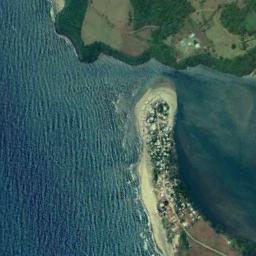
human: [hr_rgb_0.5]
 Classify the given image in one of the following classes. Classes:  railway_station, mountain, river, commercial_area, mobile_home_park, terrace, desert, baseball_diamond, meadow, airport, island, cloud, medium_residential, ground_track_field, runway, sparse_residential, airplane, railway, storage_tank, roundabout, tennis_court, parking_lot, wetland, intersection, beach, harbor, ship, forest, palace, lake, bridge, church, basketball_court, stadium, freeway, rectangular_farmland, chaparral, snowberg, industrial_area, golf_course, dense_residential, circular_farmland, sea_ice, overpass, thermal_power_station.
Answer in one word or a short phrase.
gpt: beach